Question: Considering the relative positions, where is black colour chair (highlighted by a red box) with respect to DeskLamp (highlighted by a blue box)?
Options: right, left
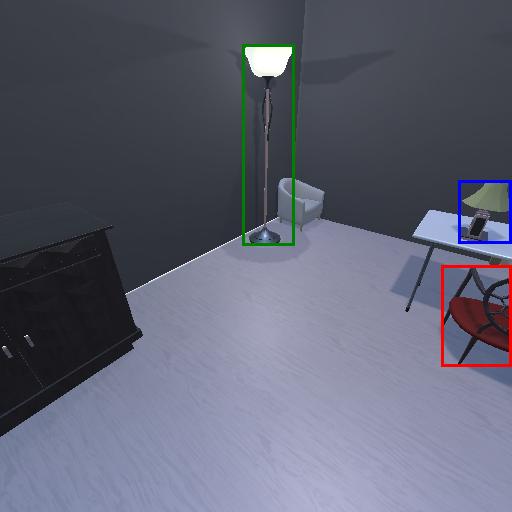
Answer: right